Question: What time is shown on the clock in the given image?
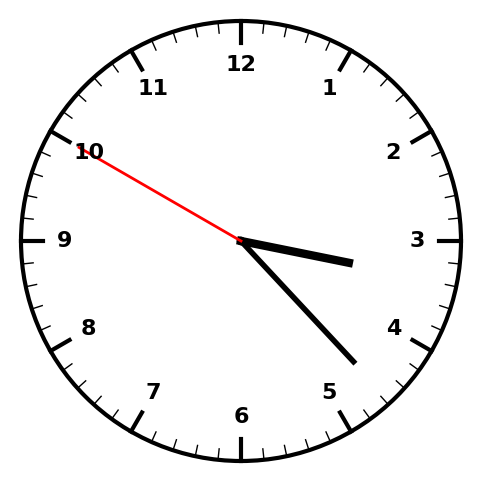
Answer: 03:22:50